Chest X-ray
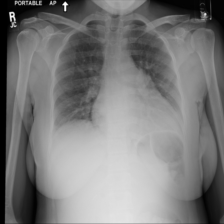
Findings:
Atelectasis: negative
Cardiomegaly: negative
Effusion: negative
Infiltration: negative
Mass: negative
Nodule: negative
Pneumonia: negative
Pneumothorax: negative
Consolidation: negative
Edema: negative
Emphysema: negative
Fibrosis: negative
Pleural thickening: negative
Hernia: negative